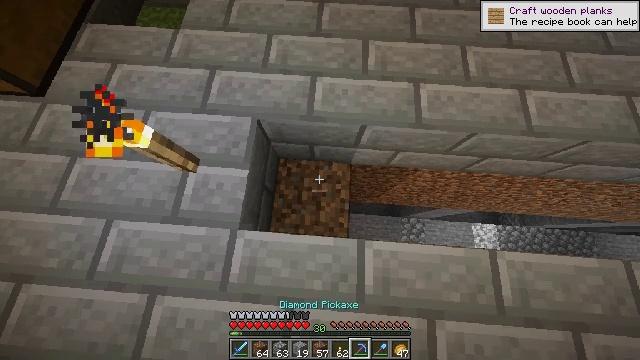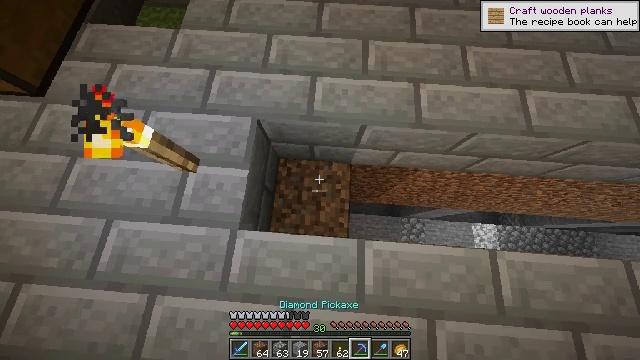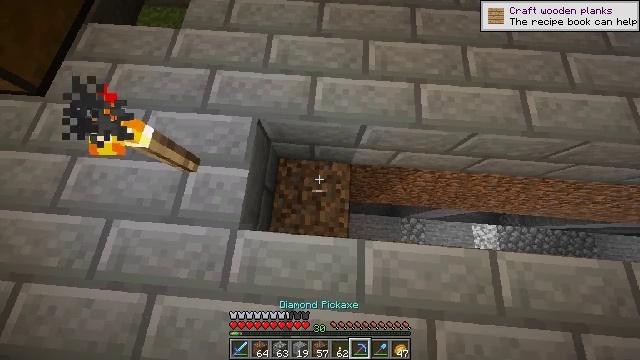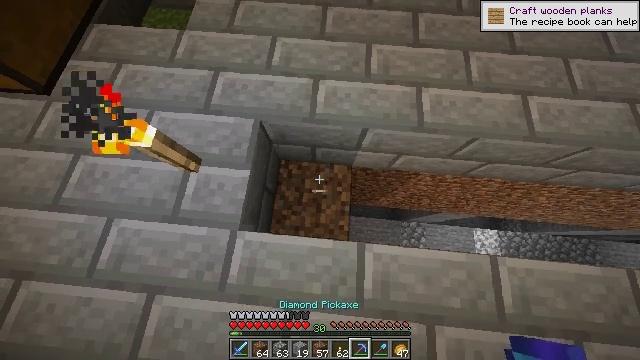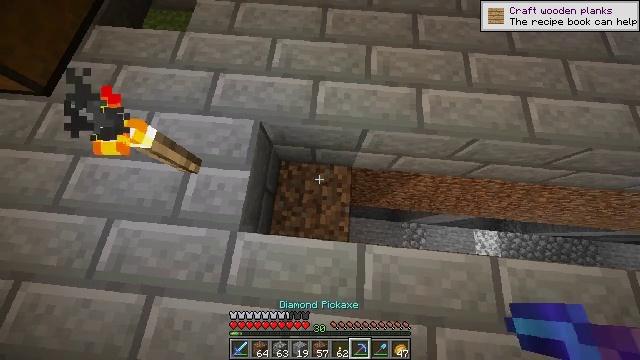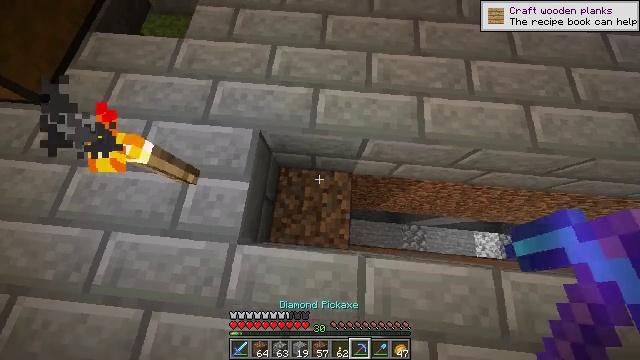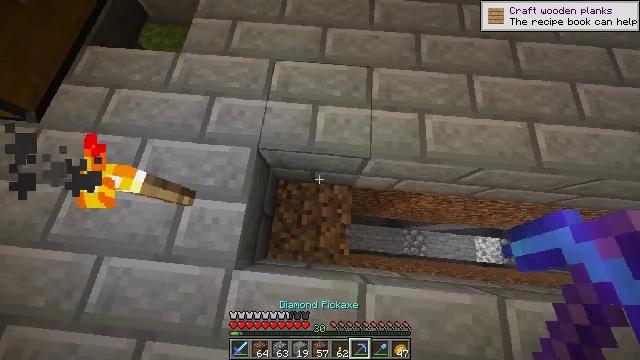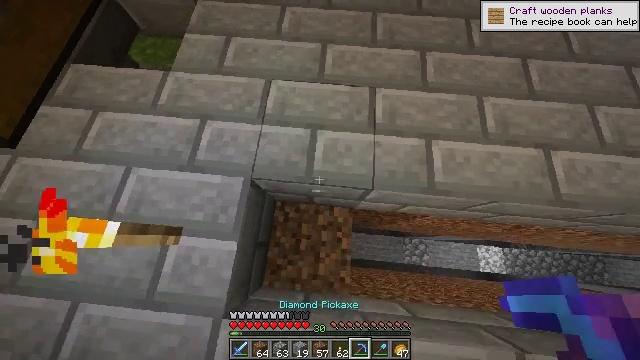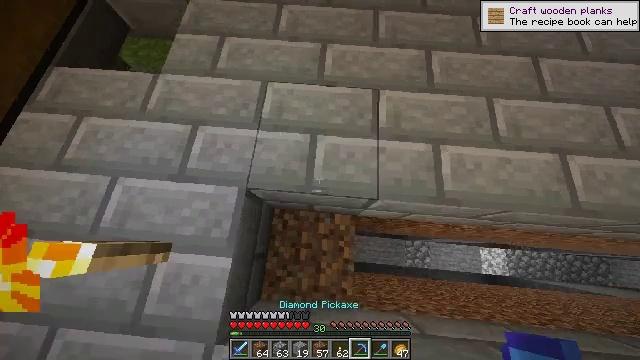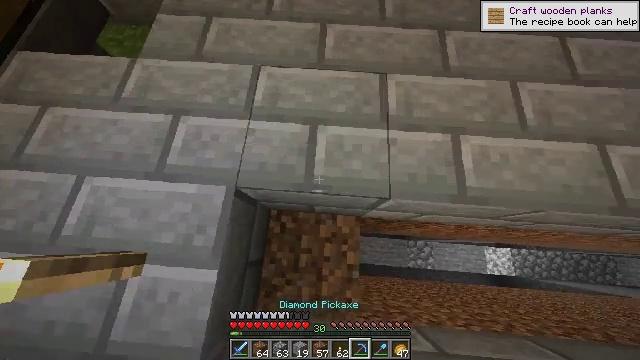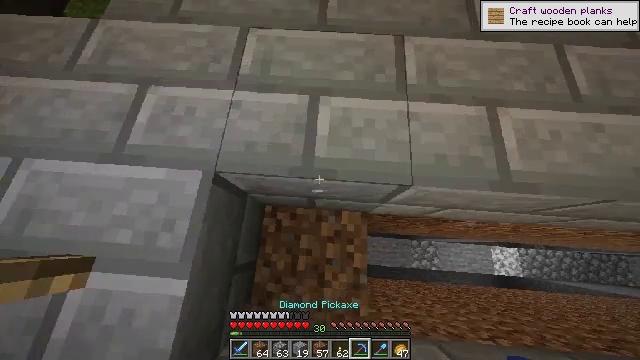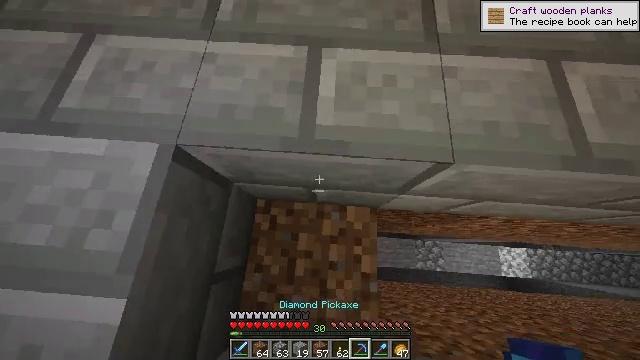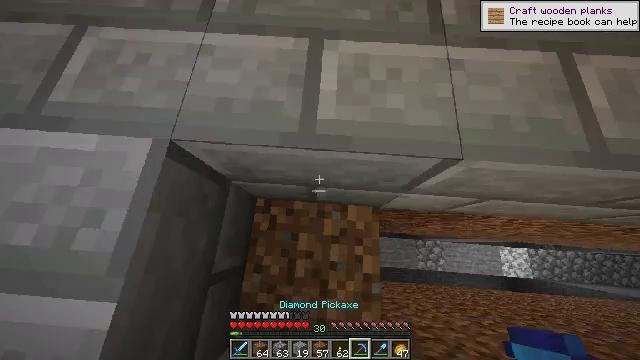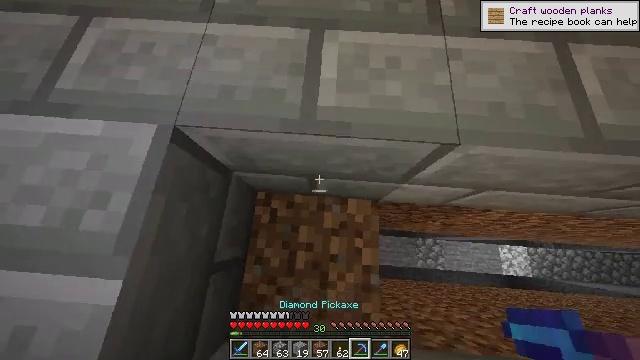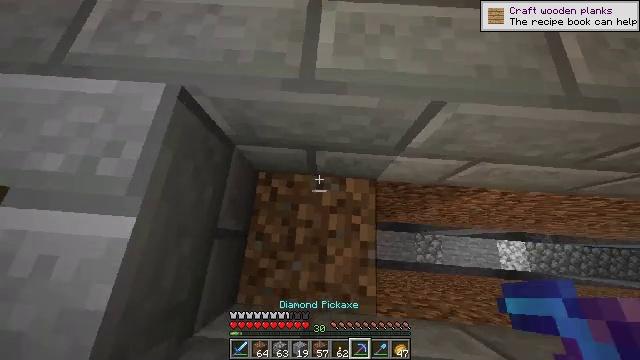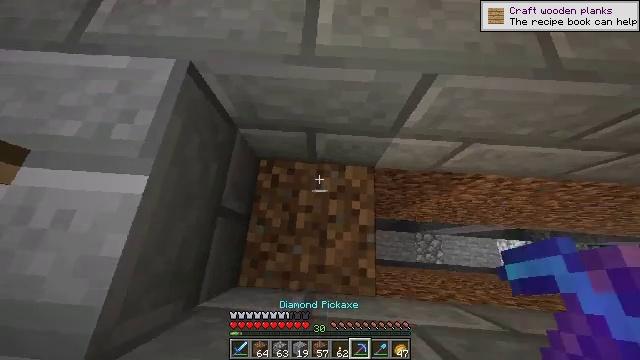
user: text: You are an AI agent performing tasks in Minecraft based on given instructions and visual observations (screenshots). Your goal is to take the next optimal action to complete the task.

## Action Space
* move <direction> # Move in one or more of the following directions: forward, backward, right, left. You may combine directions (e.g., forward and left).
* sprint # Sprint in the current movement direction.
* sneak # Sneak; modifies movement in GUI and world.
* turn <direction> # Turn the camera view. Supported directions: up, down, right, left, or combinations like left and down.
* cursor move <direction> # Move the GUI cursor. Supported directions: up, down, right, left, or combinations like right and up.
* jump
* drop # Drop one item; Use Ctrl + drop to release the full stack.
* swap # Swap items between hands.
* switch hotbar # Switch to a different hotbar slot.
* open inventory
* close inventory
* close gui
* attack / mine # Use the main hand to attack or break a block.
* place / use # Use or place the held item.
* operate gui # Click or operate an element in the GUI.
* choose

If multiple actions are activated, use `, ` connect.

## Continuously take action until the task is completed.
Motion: motion action
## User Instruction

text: Mine stone bricks from a structure.
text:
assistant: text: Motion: no_op
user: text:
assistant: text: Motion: no_op
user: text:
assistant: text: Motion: no_op
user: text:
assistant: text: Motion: no_op
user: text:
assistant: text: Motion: move forward
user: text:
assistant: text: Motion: move forward
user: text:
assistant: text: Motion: move forward
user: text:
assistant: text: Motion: no_op
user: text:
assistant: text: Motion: no_op
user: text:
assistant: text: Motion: no_op
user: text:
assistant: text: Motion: no_op
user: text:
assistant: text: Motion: no_op
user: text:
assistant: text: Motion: move back
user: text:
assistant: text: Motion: move back
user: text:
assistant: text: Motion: turn up
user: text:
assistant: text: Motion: turn up
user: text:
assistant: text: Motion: turn up
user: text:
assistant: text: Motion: no_op
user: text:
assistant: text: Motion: turn up
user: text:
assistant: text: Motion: turn left and up
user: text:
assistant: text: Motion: turn up
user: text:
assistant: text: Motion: attack / mine
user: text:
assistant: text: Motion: attack / mine
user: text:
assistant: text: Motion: attack / mine
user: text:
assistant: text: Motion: attack / mine
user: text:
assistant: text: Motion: attack / mine
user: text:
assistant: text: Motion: attack / mine
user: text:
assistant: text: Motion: attack / mine
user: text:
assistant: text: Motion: attack / mine
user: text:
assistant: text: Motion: attack / mine